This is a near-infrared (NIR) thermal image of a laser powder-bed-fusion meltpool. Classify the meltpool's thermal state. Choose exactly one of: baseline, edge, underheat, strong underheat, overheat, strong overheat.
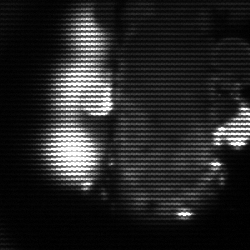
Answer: strong underheat